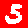
Digit: 5